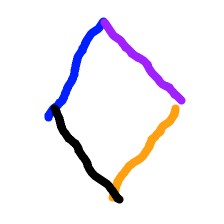
Shape: rhombus